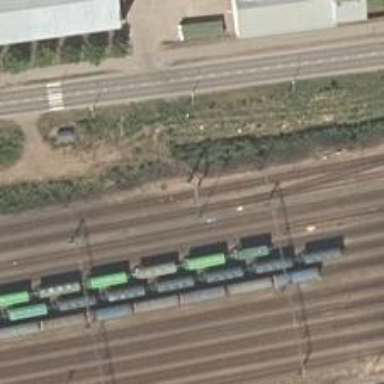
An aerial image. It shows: Railway signal.